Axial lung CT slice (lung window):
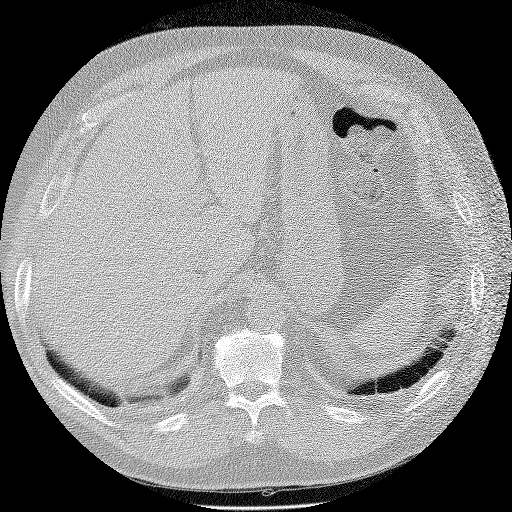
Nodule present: no